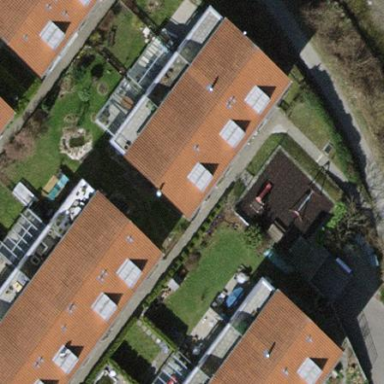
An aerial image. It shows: Terrace building.